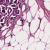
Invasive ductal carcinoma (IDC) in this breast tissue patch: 1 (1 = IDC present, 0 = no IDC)